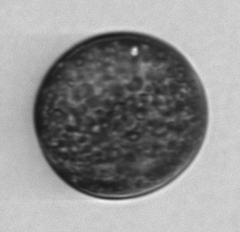
Label: Coscinodiscus